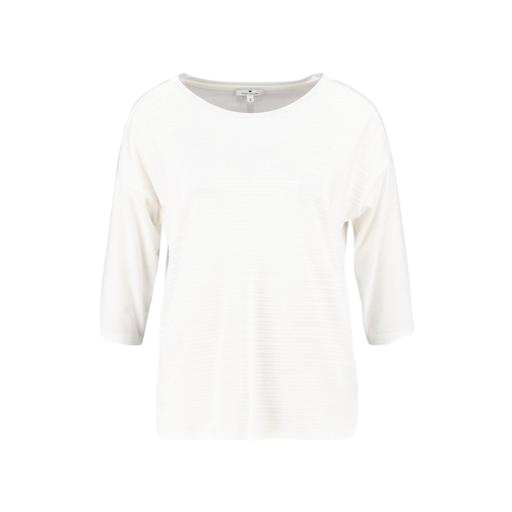
white three-quarter-sleeve top only macy, loose fit t-shirt, white relaxed fit t-shirt, white background